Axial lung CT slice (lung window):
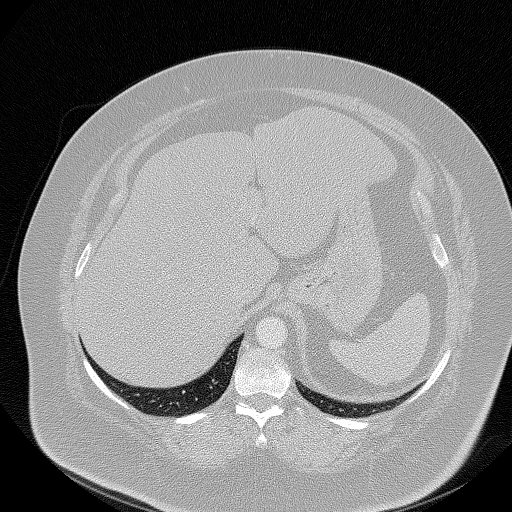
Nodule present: no